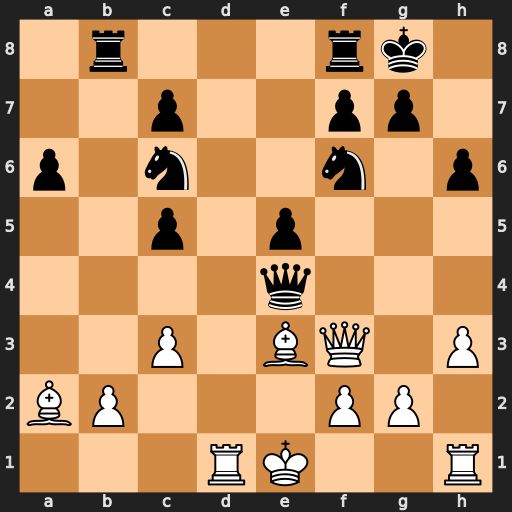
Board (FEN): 1r3rk1/2p2pp1/p1n2n1p/2p1p3/4q3/2P1BQ1P/BP3PP1/3RK2R
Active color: w
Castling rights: K
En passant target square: -
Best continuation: Qxe4 Nxe4 Bd5 Nf6 Bxc6